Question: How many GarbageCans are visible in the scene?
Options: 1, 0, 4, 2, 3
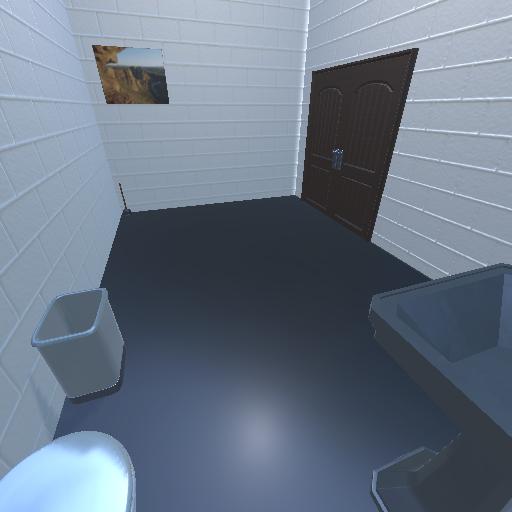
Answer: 1